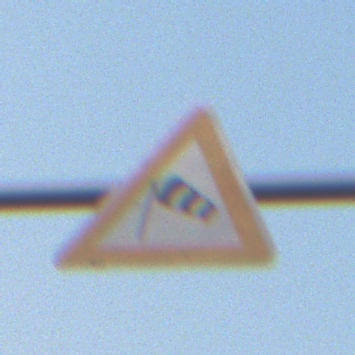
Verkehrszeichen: SeitenwindVonLinks
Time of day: SunriseSunset
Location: Outdoor (Nature)
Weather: Clear
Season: NotSpecified
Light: Natural